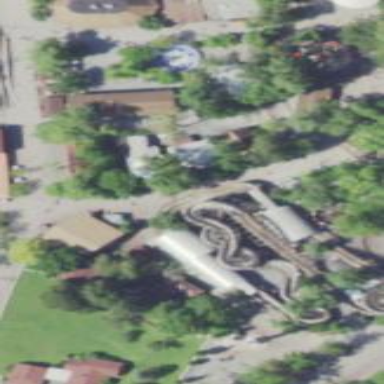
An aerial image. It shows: Roller coaster track.